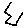
Label: hexagon